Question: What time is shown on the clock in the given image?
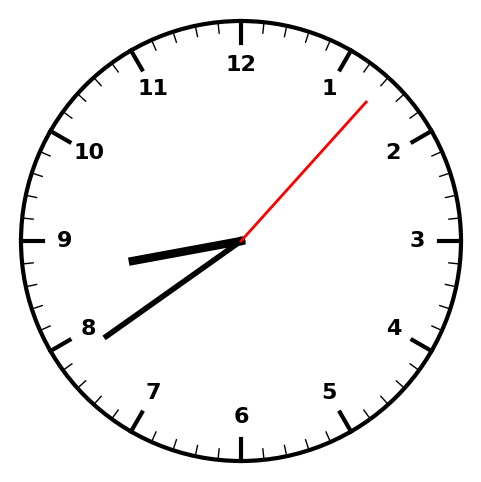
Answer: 08:39:07